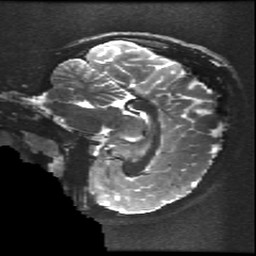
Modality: T2w
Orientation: sagittal
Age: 11
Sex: female
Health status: ill
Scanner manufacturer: ge
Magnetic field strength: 3 T
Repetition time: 7.5 s
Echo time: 0.1015 s